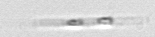
Label: Leptocylindrus